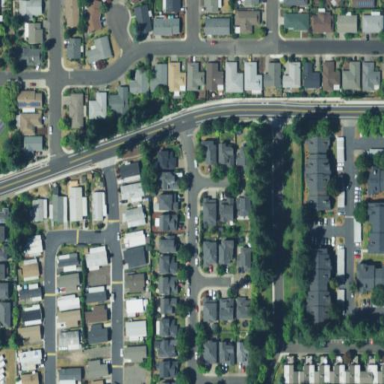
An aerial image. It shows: This residential area consists of single-family homes.